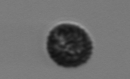
Label: Pseudochattonella_farcimen